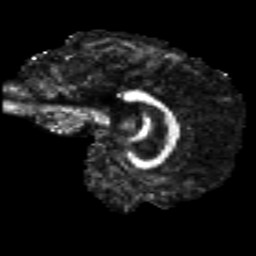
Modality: FA
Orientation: sagittal
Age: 34
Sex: male
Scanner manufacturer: siemens
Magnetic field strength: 3 T
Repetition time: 8.8 s
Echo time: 0.085 s